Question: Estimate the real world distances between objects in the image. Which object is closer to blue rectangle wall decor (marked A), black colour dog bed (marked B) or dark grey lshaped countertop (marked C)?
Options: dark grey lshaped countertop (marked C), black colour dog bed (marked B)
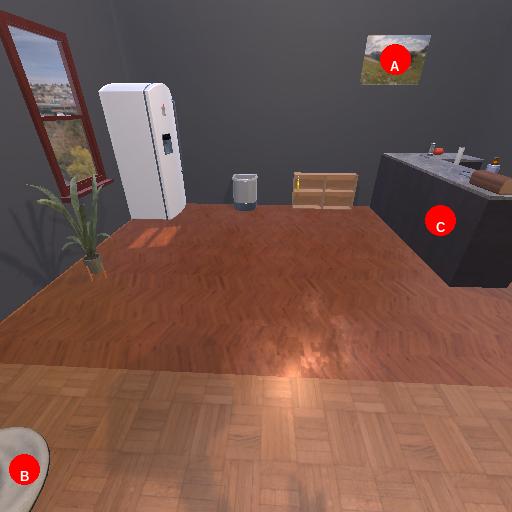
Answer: dark grey lshaped countertop (marked C)